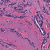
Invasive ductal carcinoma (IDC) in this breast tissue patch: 1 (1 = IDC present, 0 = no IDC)